Question: In iOS app Store,the following message is showing in my app installation page.
"This app require specific features not available on this device" .
What is the issue, how to fix it.
Issue found only in iPhone 5s, iPhone x, iPad Air
<URL>
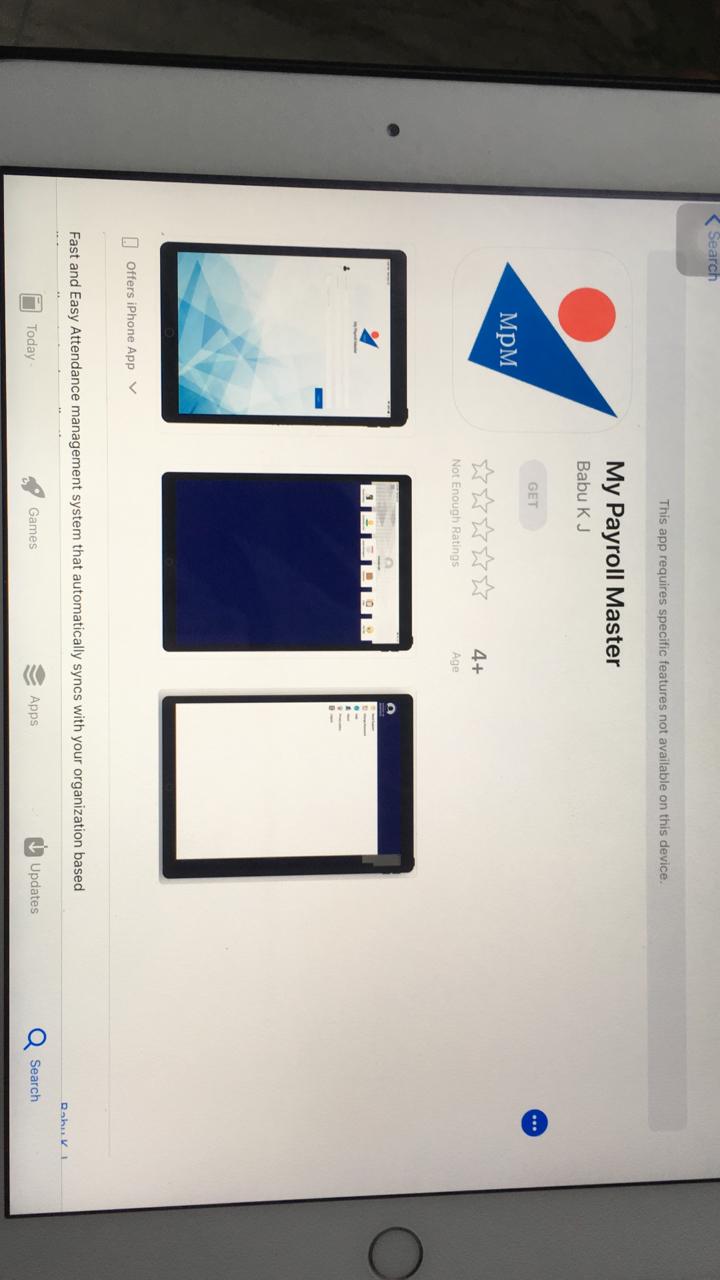
Answer: Looking at the "Device Compatibility" section for your app in the App Store I can see that only Wi-Fi+Cellular iPads and the latest generation iPad Pros are supported.
<URL>
You have added 'gps' to the 'UIRequiredDeviceCapabilities' key in your info.plist file.
Non-cellular (Wi-Fi only) iPads do not have a GPS receiver and will not meet this hardware requirement.
I am not sure why you are unable to install on an iPhone 5S or iPhone X; There may be restrictions in place on those specific devices. I was able to install the app on an iPhone X.
If you require GPS-level location accuracy then your app will not be compatible with non-cellular iPads.
You can remove the gps requirement but location may be less accurate in devices without a GPS receiver as it will rely on WiFi location.